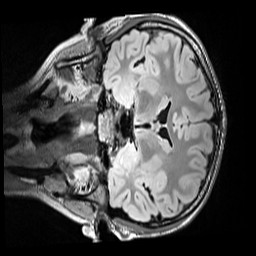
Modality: FLAIR
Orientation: coronal
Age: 11
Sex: male
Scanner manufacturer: siemens
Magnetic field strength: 3 T
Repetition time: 5 s
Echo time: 0.388 s